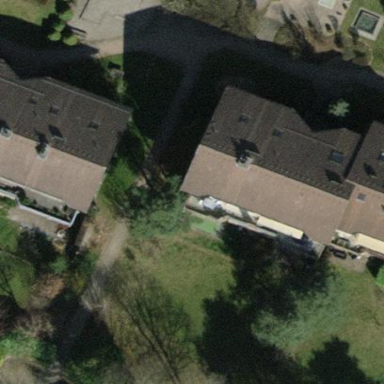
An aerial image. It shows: Pitched roof building.